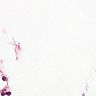
Metastatic tissue present: no